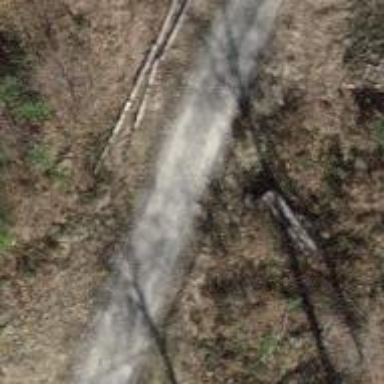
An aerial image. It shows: Gravel track with grade3 tracktype.